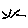
Label: line